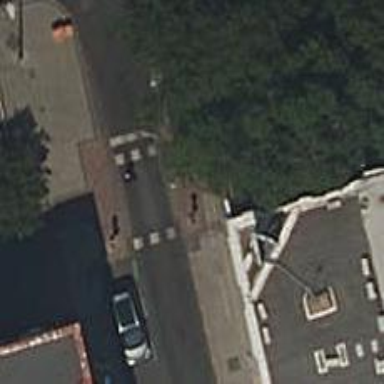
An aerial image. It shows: Crossing with zebra traffic signals.